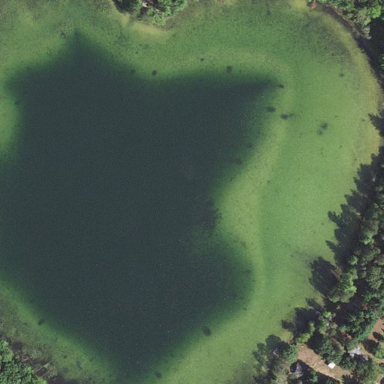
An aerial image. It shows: Serene lake surrounded by nature.